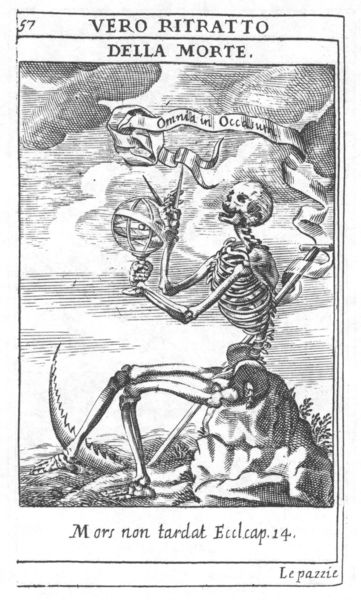
Titel: Varii e veri ritratti della Morte disegnati in immaggini, es espressi in essempii
Schlagwörter: himmel, weiß, wolken, grau, schwarz, schädel, stein, tod, hügel, sitzend, schrift, grafik, graphik, inschrift, knochen, memento mori, schere, buch, rippen, druck, stich, titelblatt, kugel, skelett, totenkopf, kupferstich, globus, sense, druckgrpahik, wissenschaft, gerippe, latein, geographie, vermessung, spruchband, zirkel, sensemann, sensenmann, totentanz, uch, skelet, sägeblatt, zierkel, mors non tardat, geriippe, omnia in occasum, alles zu seiner zeit, vero ritratto, della morte, le pazzie